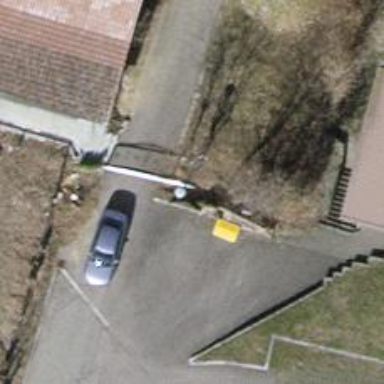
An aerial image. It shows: Grit bin.